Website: bh-photo
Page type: address-validator
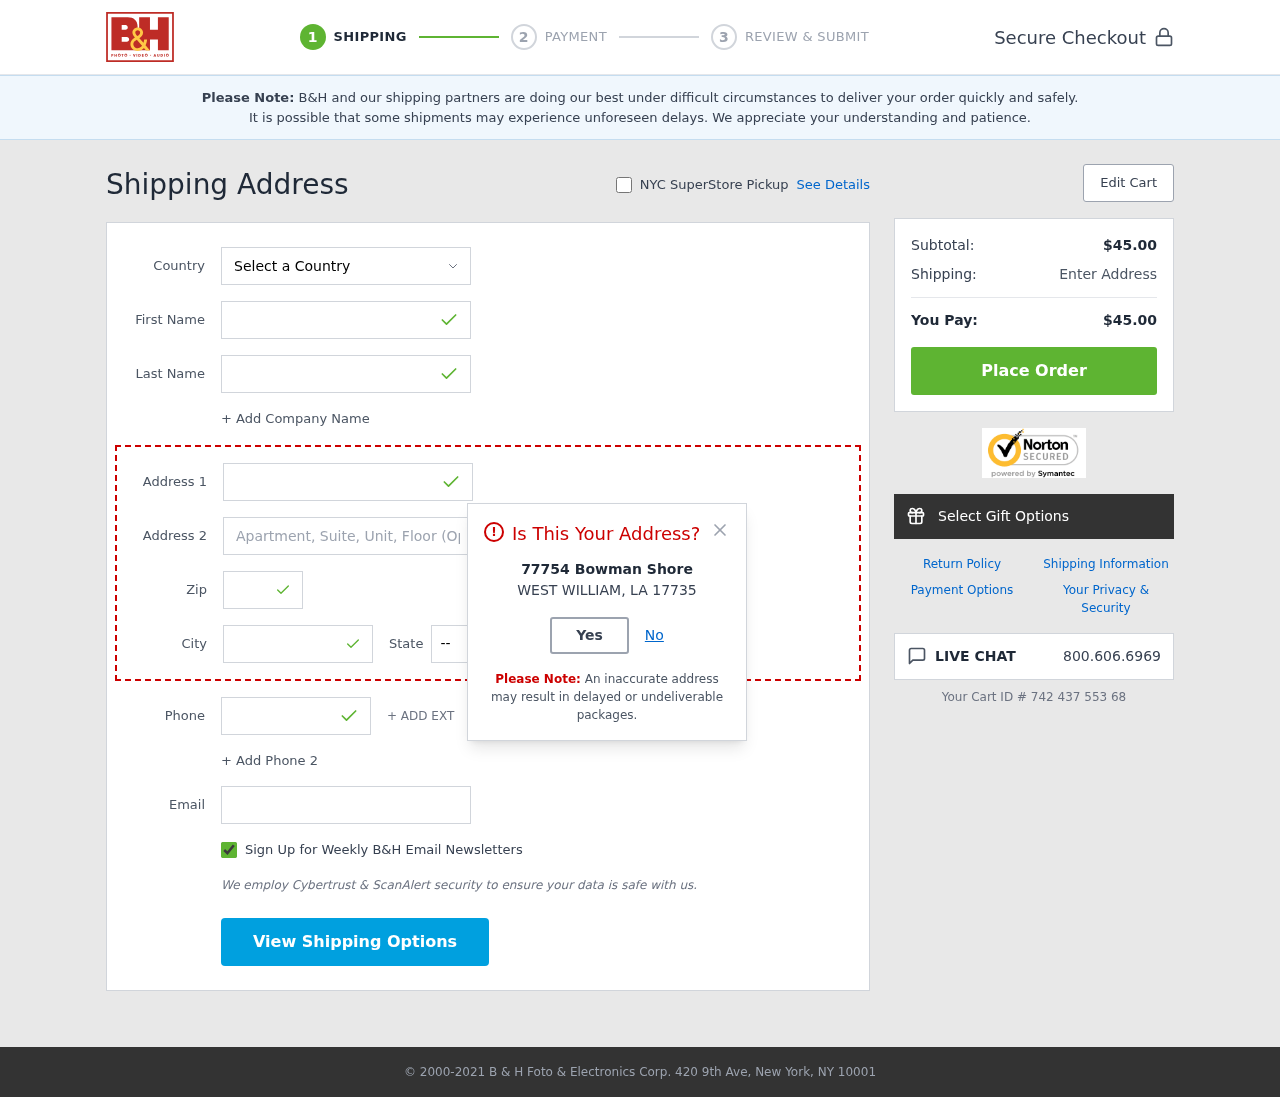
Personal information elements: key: PII_CITY
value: West William
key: PII_COUNTRY
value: United States
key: PII_EMAIL
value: cynthia.blake@hotmail.com
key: PII_FIRSTNAME
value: Cynthia
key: PII_LASTNAME
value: Blake
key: PII_PHONE
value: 9128044210
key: PII_POSTCODE
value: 17735
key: PII_STATE_ABBR
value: LA
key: PII_STREET
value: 77754 Bowman Shore
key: PII_STREET2
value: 28959 Briggs Gateway
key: PII_CITY_MODAL
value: WEST WILLIAM
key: PII_POSTCODE_FULL
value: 17735
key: PII_POSTCODE_NUMERIC
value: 17735
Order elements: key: ORDER_SUBTOTAL
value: $45.00
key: ORDER_TOTAL
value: $45.00
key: ORDER_ID
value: Your Cart ID # 742 437 553 68